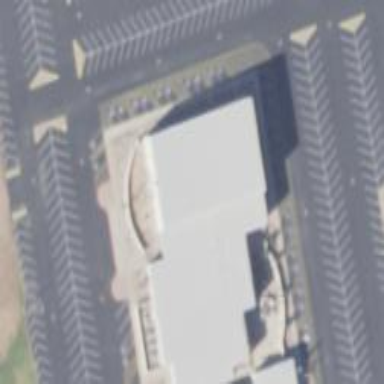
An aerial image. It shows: Building that is place of worship.